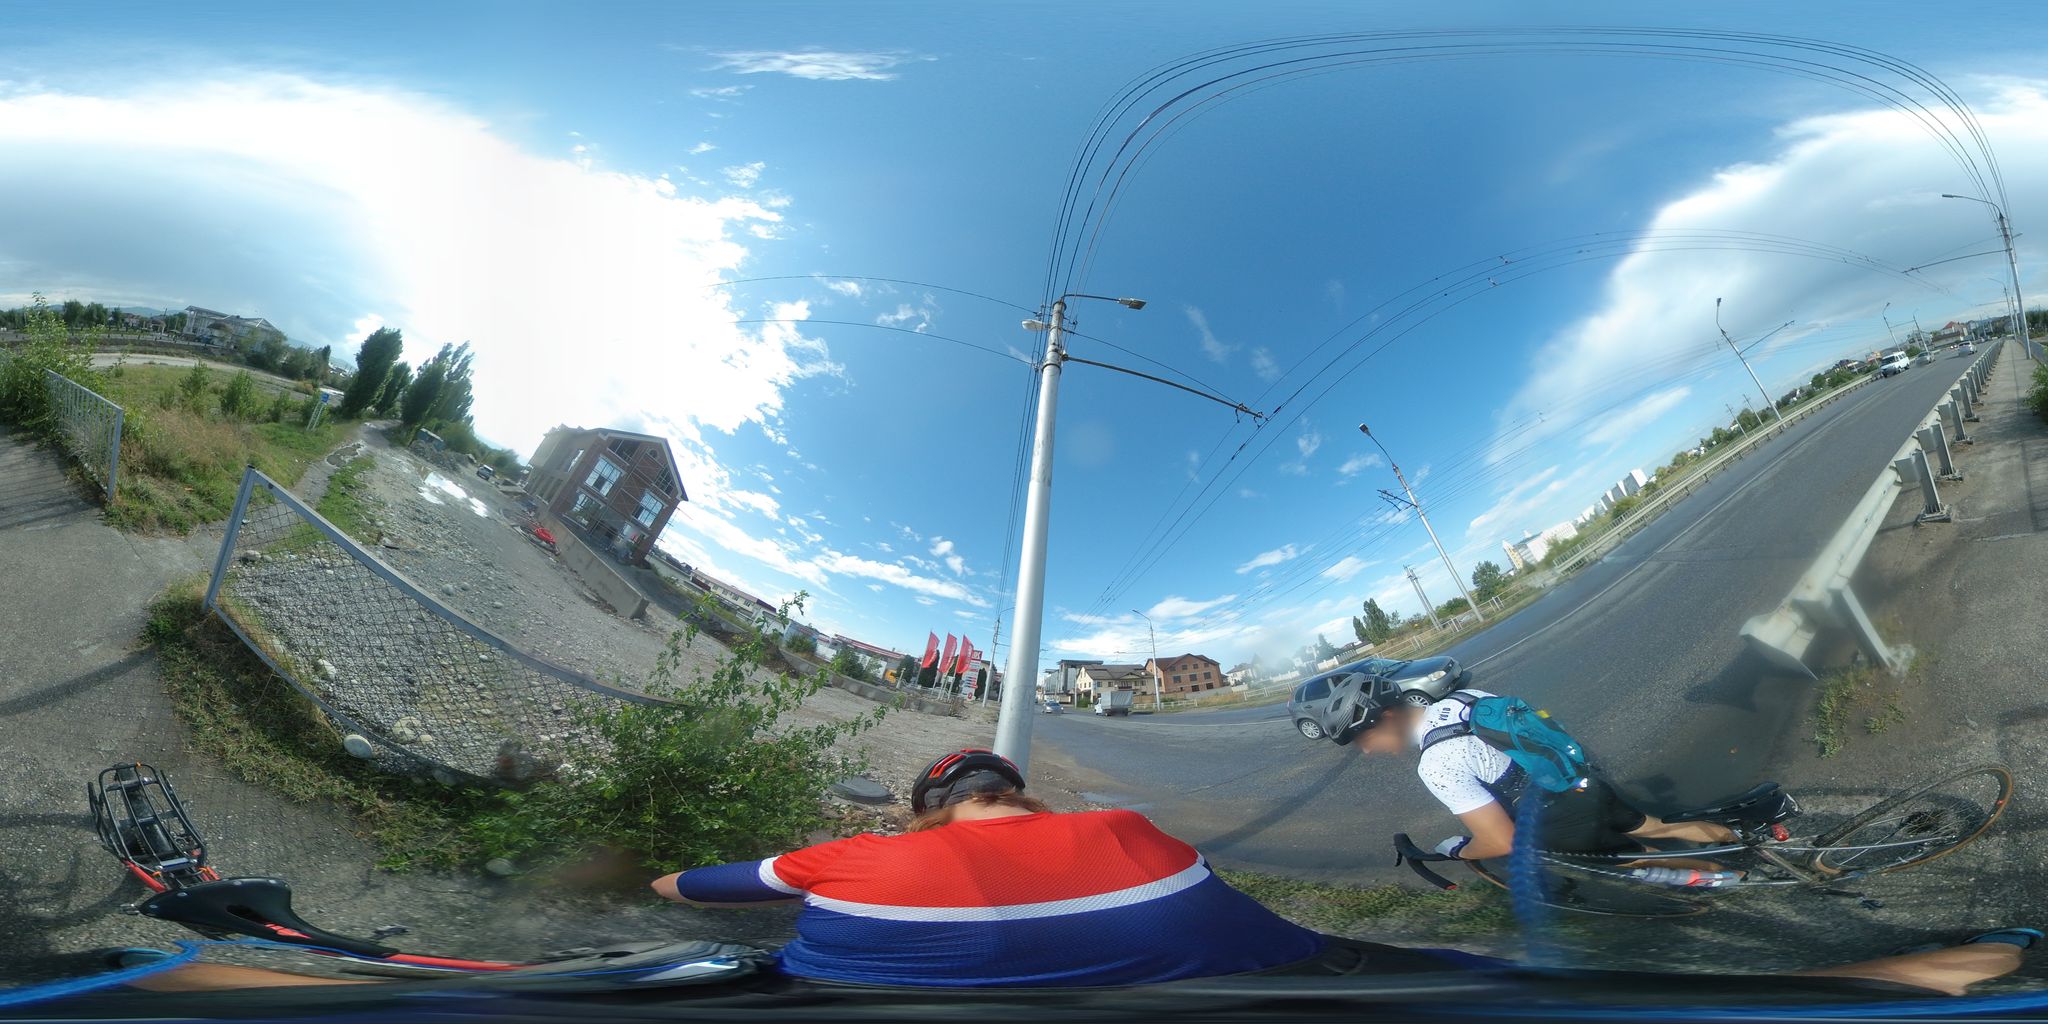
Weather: clear
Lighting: day
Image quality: good
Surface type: driving surface
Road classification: footway, unclassified
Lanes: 4.0
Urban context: urban centre
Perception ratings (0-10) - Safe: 0.21, Lively: 4.92, Beautiful: 3.96, Boring: 5.45, Depressing: 4.73, Wealthy: 1.04